Question: I was going through abstract factory design pattern below is the UML diagram for that..

please suggest me the best examples for this paatern as I have tried best but I am in search of that example that is easy to learn and want to make my understanding for abstract factory pattern 100% clear.Please advise
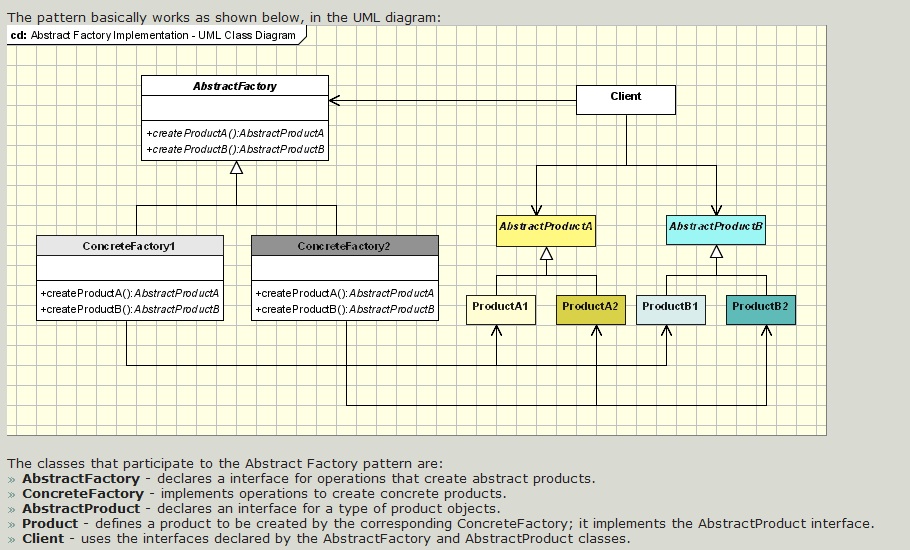
Answer: Have you looked at DocumentBuilderFactory class that's built into the JDK? It does exactly this, with it's target item being a Document object.
The jdk has the DocumentBuilderFactory class, which uses a service locator strategy to find a a concrete implementation of the DocumentBuilderFactory class (ie. xerces or some other parser).
'''
// Uses service locator approach to find an implementor like xerces
DocumentBuilderFactory factory = DocumentBuilderFactory.newInstance();
DocumentBuilder builder = factory.newDocumentBuilder();
Document document = builder.parse(...);
'''
java.awt.Toolkit is another great example of this. This time, it uses the JVM implementation itself to provide the instance:
'''
Toolkit toolkit = Toolkit.getDefaultToolkit();
'''
The actual concrete class is different based on what OS you're on, and whether you're running in headless mode or not.